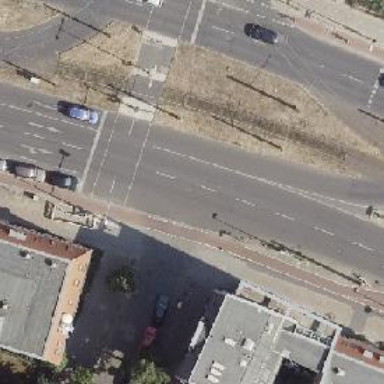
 featuring marked cycle track on the right side."